Interaction volume radius: 5 \u00c5
Interaction volume height: 15 \u00c5
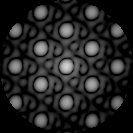
Disorder parameter: 0.05492